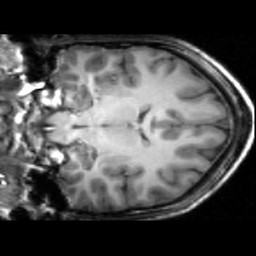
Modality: T1w
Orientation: coronal
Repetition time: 0.008948 s
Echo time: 0.001784 s